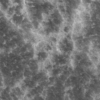
Label: not_dusty